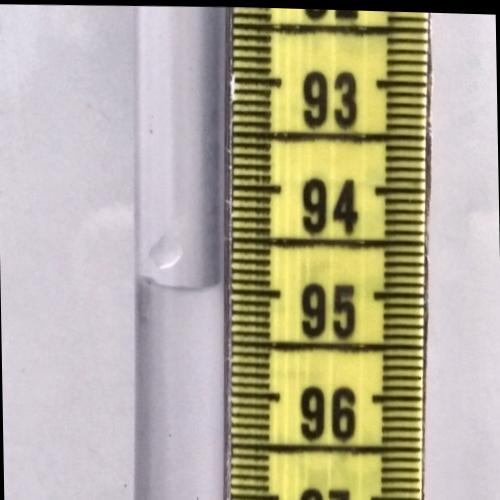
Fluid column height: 95.0 cm